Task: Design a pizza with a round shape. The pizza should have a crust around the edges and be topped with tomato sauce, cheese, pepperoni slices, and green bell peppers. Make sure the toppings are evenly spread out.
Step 476:
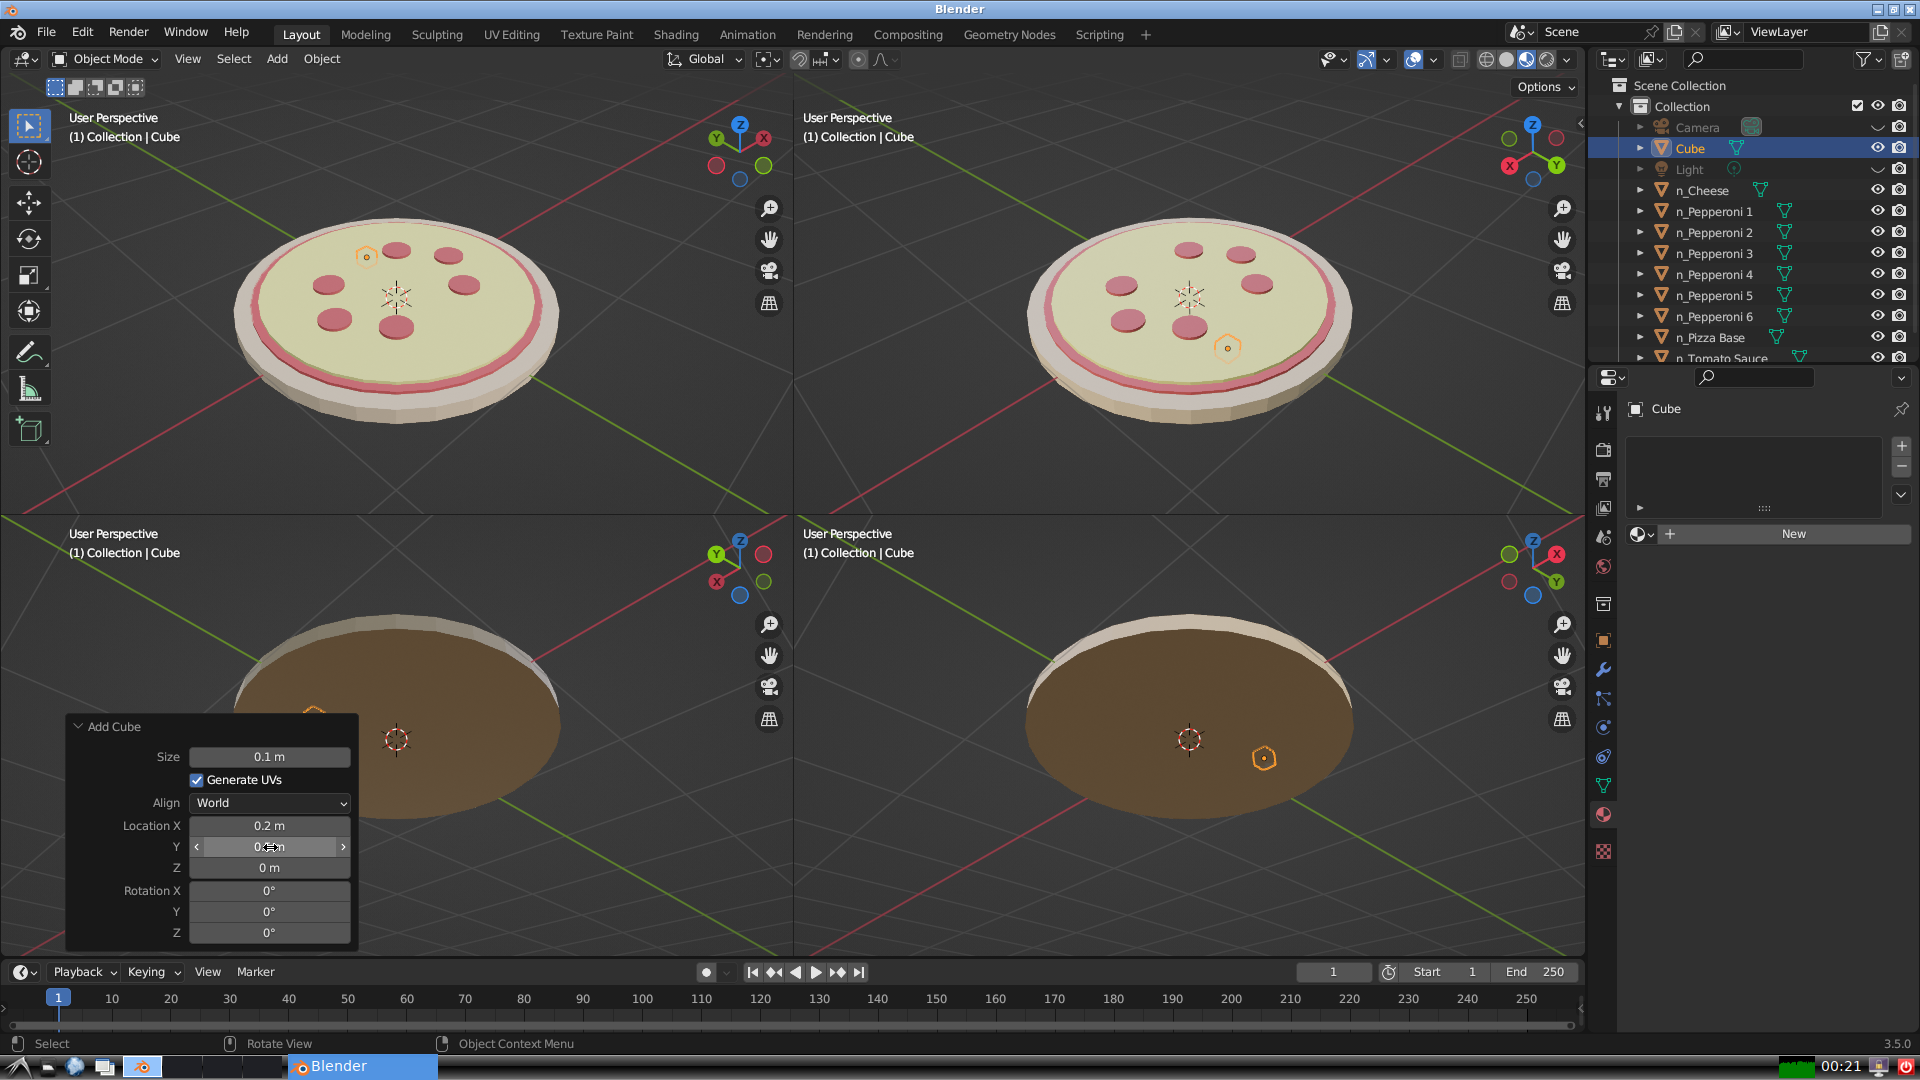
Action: {"mouse_move": [270, 867]}